Aerial crown-view tile of a tropical tree (Barro Colorado Island, Panama), acquired 20240918:
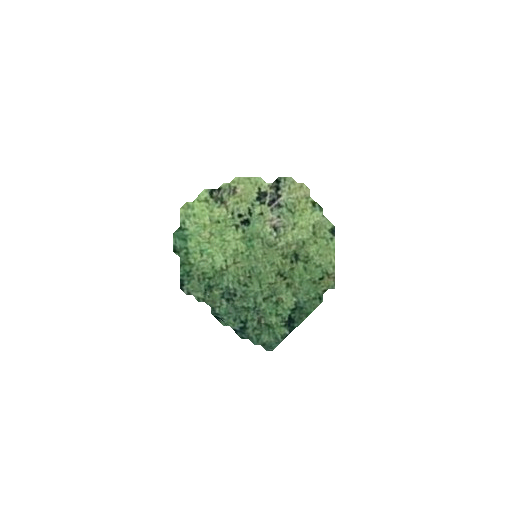
Species: Pouteria stipitata
GBIF accepted scientific name: Pouteria stipitata
Crown area: 31.667 m²